Question: On a WordPress installation with Woocommerce I have an issue with wrong number of product count on the frontend. That's why I decided to remove it. I have remove it from sidebars and anywhere with snippets but not on product attributes.
Is there any snipped to fix that?

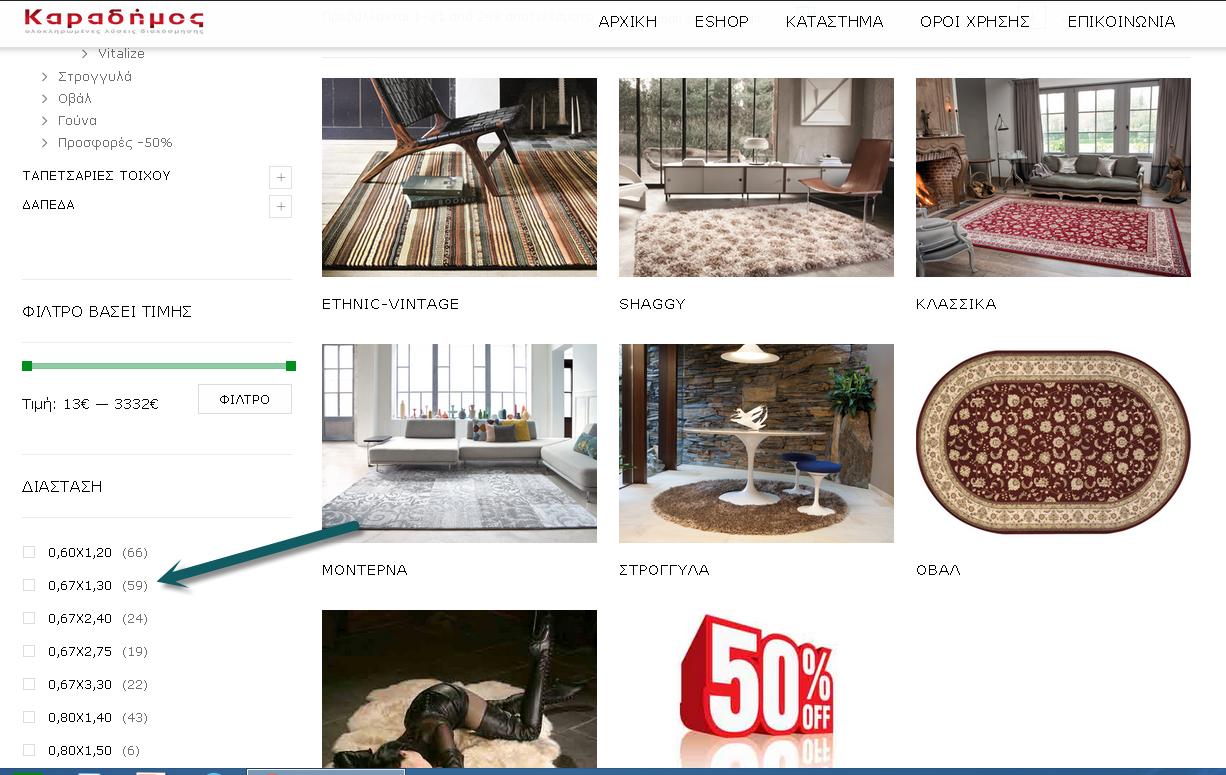
Answer: Adding
'''
small.count
{
display: none !important;
}
'''
to your style sheet should work. It should hide the product count.